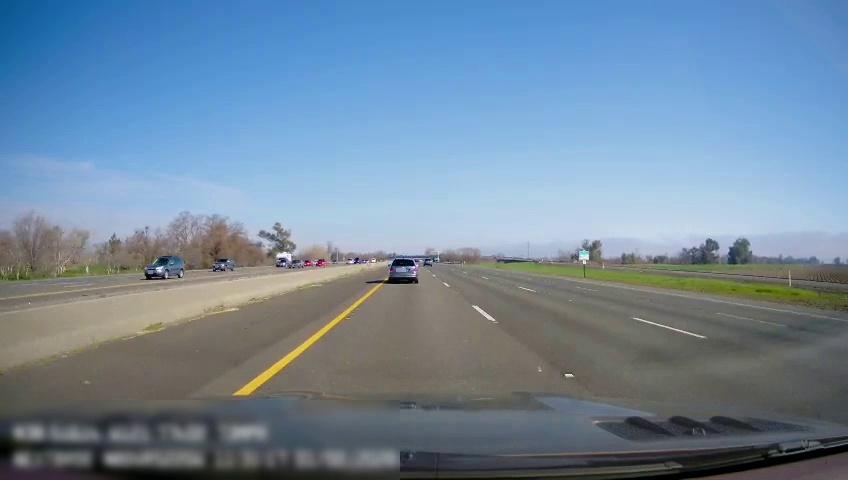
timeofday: Day
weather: Sunny
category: Drivable Space
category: Drivable Space
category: Drivable Space
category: Vehicles | SUV
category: Vehicles | SUV
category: Vehicles | SUV
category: Vehicles | SUV
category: Vehicles | SUV
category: Vehicles | Truck
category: Vehicles | Car
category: Vehicles | SUV
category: Lanes | Current Lane
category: Lanes | Current Lane
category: Lanes | Alternate Lane
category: Lanes | Alternate Lane
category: Lanes | Alternate Lane
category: Lanes | Opposite Lane
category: Lanes | Opposite Lane
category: Traffic | Signs